Interaction volume radius: 10 \u00c5
Interaction volume height: 25 \u00c5
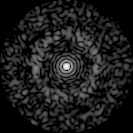
Disorder parameter: 0.8196